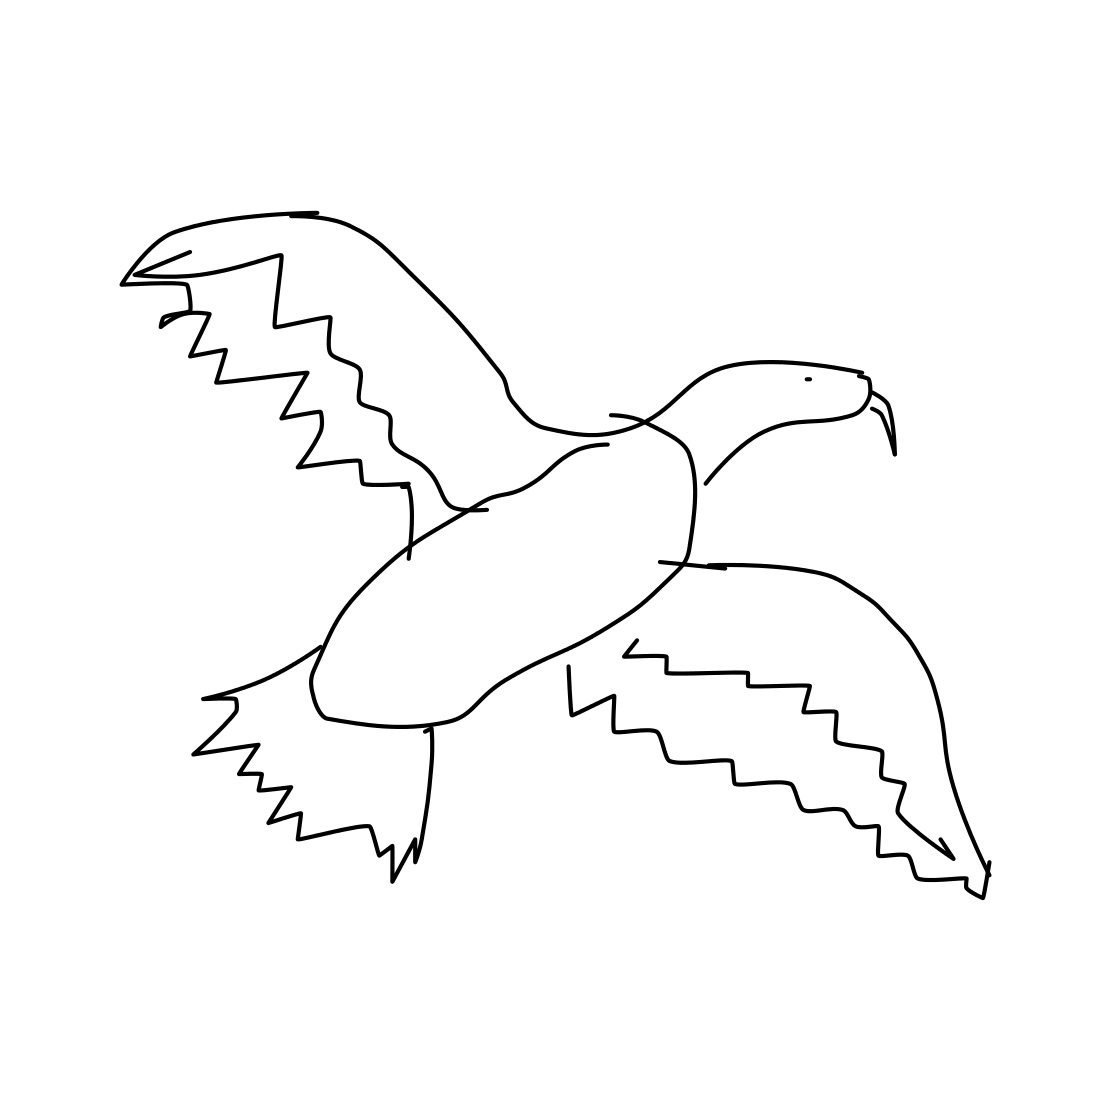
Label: seagull